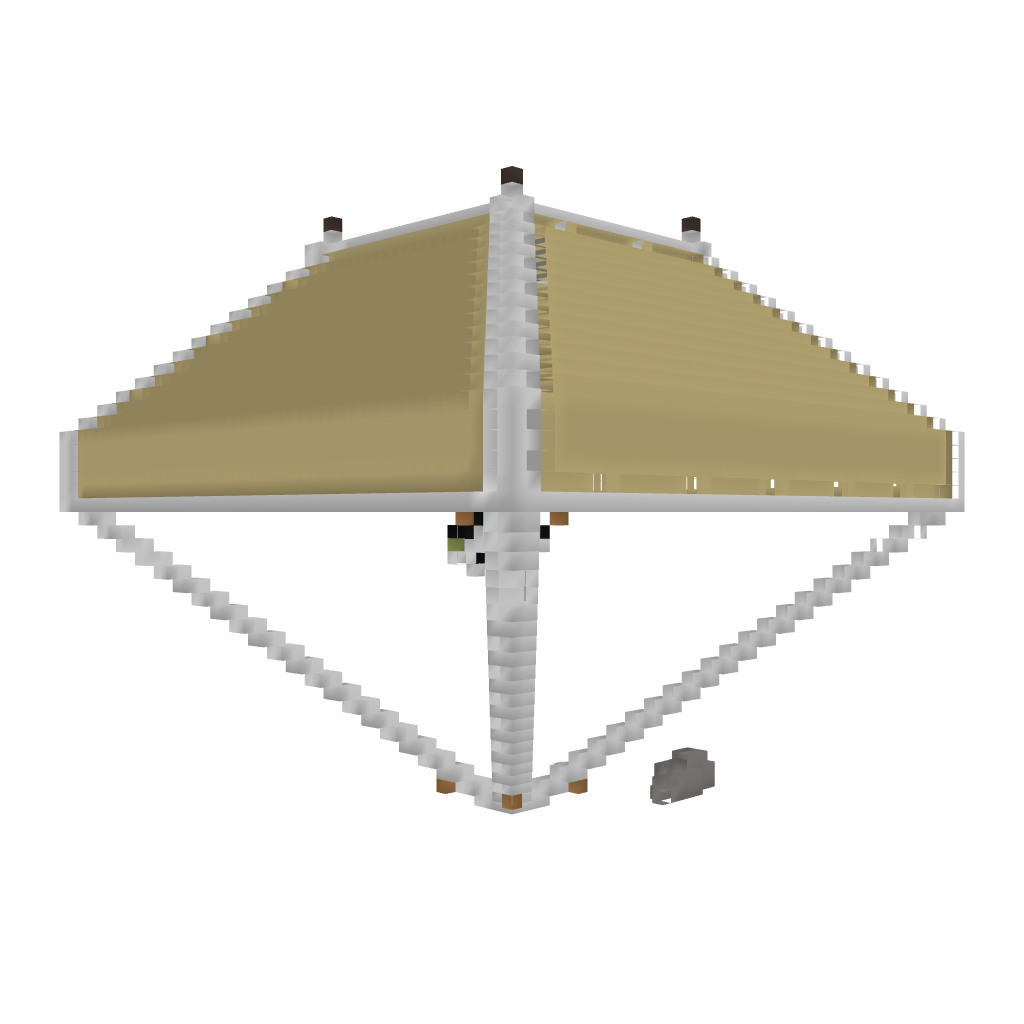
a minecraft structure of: PvP arena